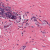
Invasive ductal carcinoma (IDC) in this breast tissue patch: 0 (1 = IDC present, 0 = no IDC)